Question: So the scenario here is, I have 4 tables in the database namely:
1. "question_info": CREATE TABLE question_info ( q_id mediumint(9) NOT NULL, q_type_id int(11) NOT NULL, q_options_id mediumint(9) NOT NULL, q_category_id int(11) NOT NULL, q_text varchar(2048) NOT NULL, status tinyint(4) NOT NULL DEFAULT '0', q_date_added date NOT NULL DEFAULT '2013-01-01', q_difficulty_level tinyint(4) NOT NULL DEFAULT '0', PRIMARY KEY(q_id) );
2. "question_options_info": CREATE TABLE question_options_info ( q_options_id mediumint(9) NOT NULL, q_options_1 varchar(255) NOT NULL, q_options_2 varchar(255) NOT NULL, q_options_3 varchar(255) NOT NULL, q_options_4 varchar(255) NOT NULL, q_options_ex_1 varchar(1024) DEFAULT NULL, q_options_ex_2 varchar(1024) DEFAULT NULL, q_options_ex_3 varchar(1024) DEFAULT NULL, q_options_ex_4 varchar(1024) DEFAULT NULL, PRIMARY KEY(q_options_id) );
3. "question_answer_info": CREATE TABLE question_answer_info ( q_id mediumint(9) NOT NULL, q_options mediumint(9) NOT NULL );
4. "trivia_data": CREATE TABLE trivia_data ( q_id mediumint(9) NOT NULL, q_text varchar(2048) NOT NULL, q_options_1 varchar(255) NOT NULL, q_options_2 varchar(255) NOT NULL, q_options_3 varchar(255) NOT NULL, q_options_4 varchar(255) NOT NULL, q_options mediumint(9) NOT NULL, q_difficulty_level tinyint(4) NOT NULL DEFAULT '0', q_date_added date NOT NULL DEFAULT '2015-04-8', PRIMARY KEY(q_id) );
So what I need is to, insert a data into 'trivia_data' table.
The data is returned by this query:'SELECT question_info.q_id, question_info.q_text, question_options_info.q_options_1, question_options_info.q_options_2, question_options_info.q_options_3, question_options_info.q_options_4, question_answer_info.q_options, question_info.q_difficulty_level, question_info.q_date_added FROM question_info JOIN question_options_info ON question_info.q_options_id = question_options_info.q_options_id JOIN question_answer_info ON question_info.q_id = question_answer_info.q_id;'
This query would return data somewhat like this:

I have already tried this specific query to insert the data:'INSERT INTO trivia_data VALUES(q_id, q_text, q_options_1, q_options_2, q_options_3, q_options_4, q_options, q_difficulty_level, q_date_added) SELECT question_info.q_id, question_info.q_text, question_options_info.q_options_1, question_options_info.q_options_2, question_options_info.q_options_3, question_options_info.q_options_4, question_answer_info.q_options, question_info.q_difficulty_level, question_info.q_date_added FROM question_info JOIN question_options_info on question_info.q_options_id = question_options_info.q_options_id JOIN question_answer_info on question_info.q_id = question_answer_info.q_id;'
But it always returns this error:'near "SELECT": syntax error:'
Honestly I am a novice to SQL. So please try to explain as simply as possible.
Any help would be appreciated.
Thank You.
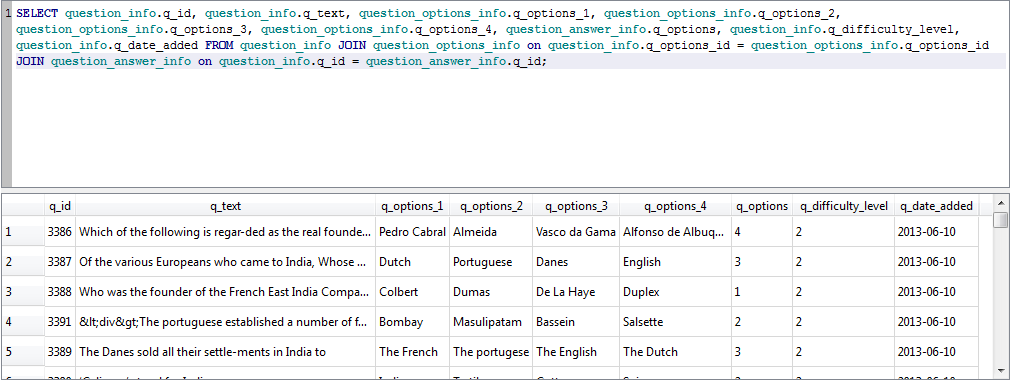
Answer: You don't need the 'VALUES' keyword, as you are selecting from a query:
'''
INSERT INTO trivia_data (
q_id,
q_text,
q_options_1,
q_options_2,
q_options_3,
q_options_4,
q_options,
q_difficulty_level,
q_date_added)
SELECT
question_info.q_id,
question_info.q_text,
question_options_info.q_options_1,
question_options_info.q_options_2,
question_options_info.q_options_3,
question_options_info.q_options_4,
question_answer_info.q_options,
question_info.q_difficulty_level,
question_info.q_date_added
FROM question_info
JOIN question_options_info on question_info.q_options_id = question_options_info.q_options_id
JOIN question_answer_info on question_info.q_id = question_answer_info.q_id;
'''
In general if you are inserting a record then the syntax is
'''
INSERT INTO <tablename> (<column1>, <column2>, ..., <columnN>)
VALUES (<value1>, <value2>, ..., <valueN>)
'''
If you are inserting the results the syntax is like this:
'''
INSERT INTO <tablename> (<column1>, <column2>, ..., <columnN>)
SELECT <value1>, <value2>, ..., <valueN> FROM ...
'''
As you see there is no 'VALUES' keyword in this case